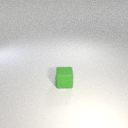
small green rubber cube